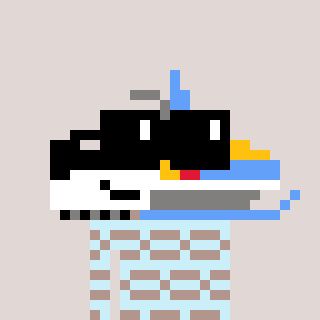
a pixel art character with square black sunglasses, a snowmobile-shaped head and a cold-colored body on a warm background